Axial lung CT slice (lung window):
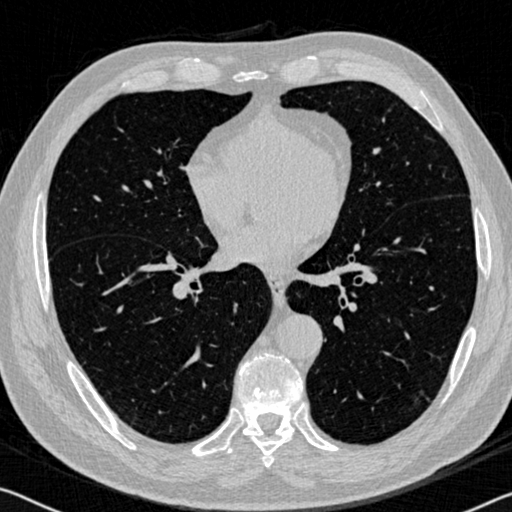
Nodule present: no